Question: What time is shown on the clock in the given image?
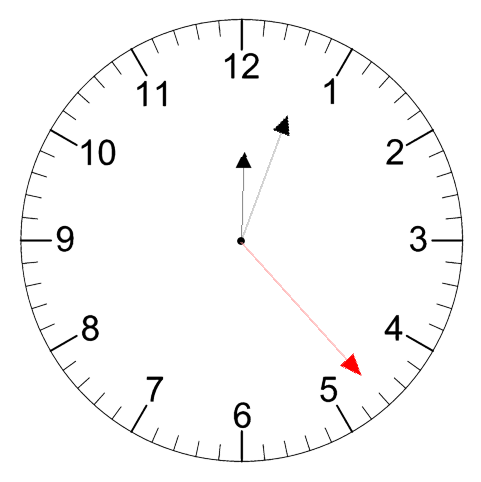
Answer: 12:03:23